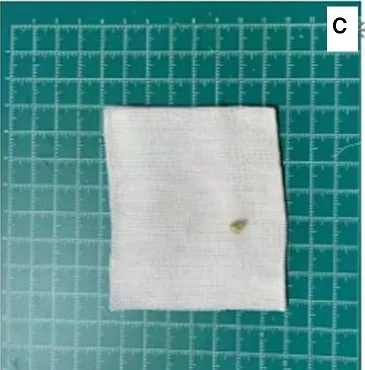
A nut shell - like foreign object after removal (C).
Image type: pathology (immunostaining)